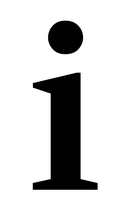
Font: LibreCaslonText_SemiBold